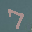
Label: 7